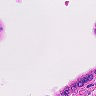
Metastatic tissue present: no